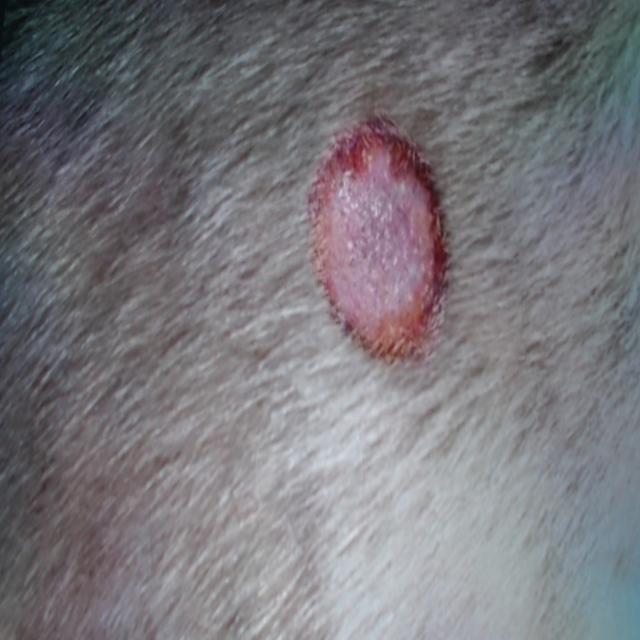
Canine ringworm (Dermatophytosis) — fungal infection caused by Microsporum or Trichophyton. Presents with circular alopecia, scaling, crusting, and broken hairs.